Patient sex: F
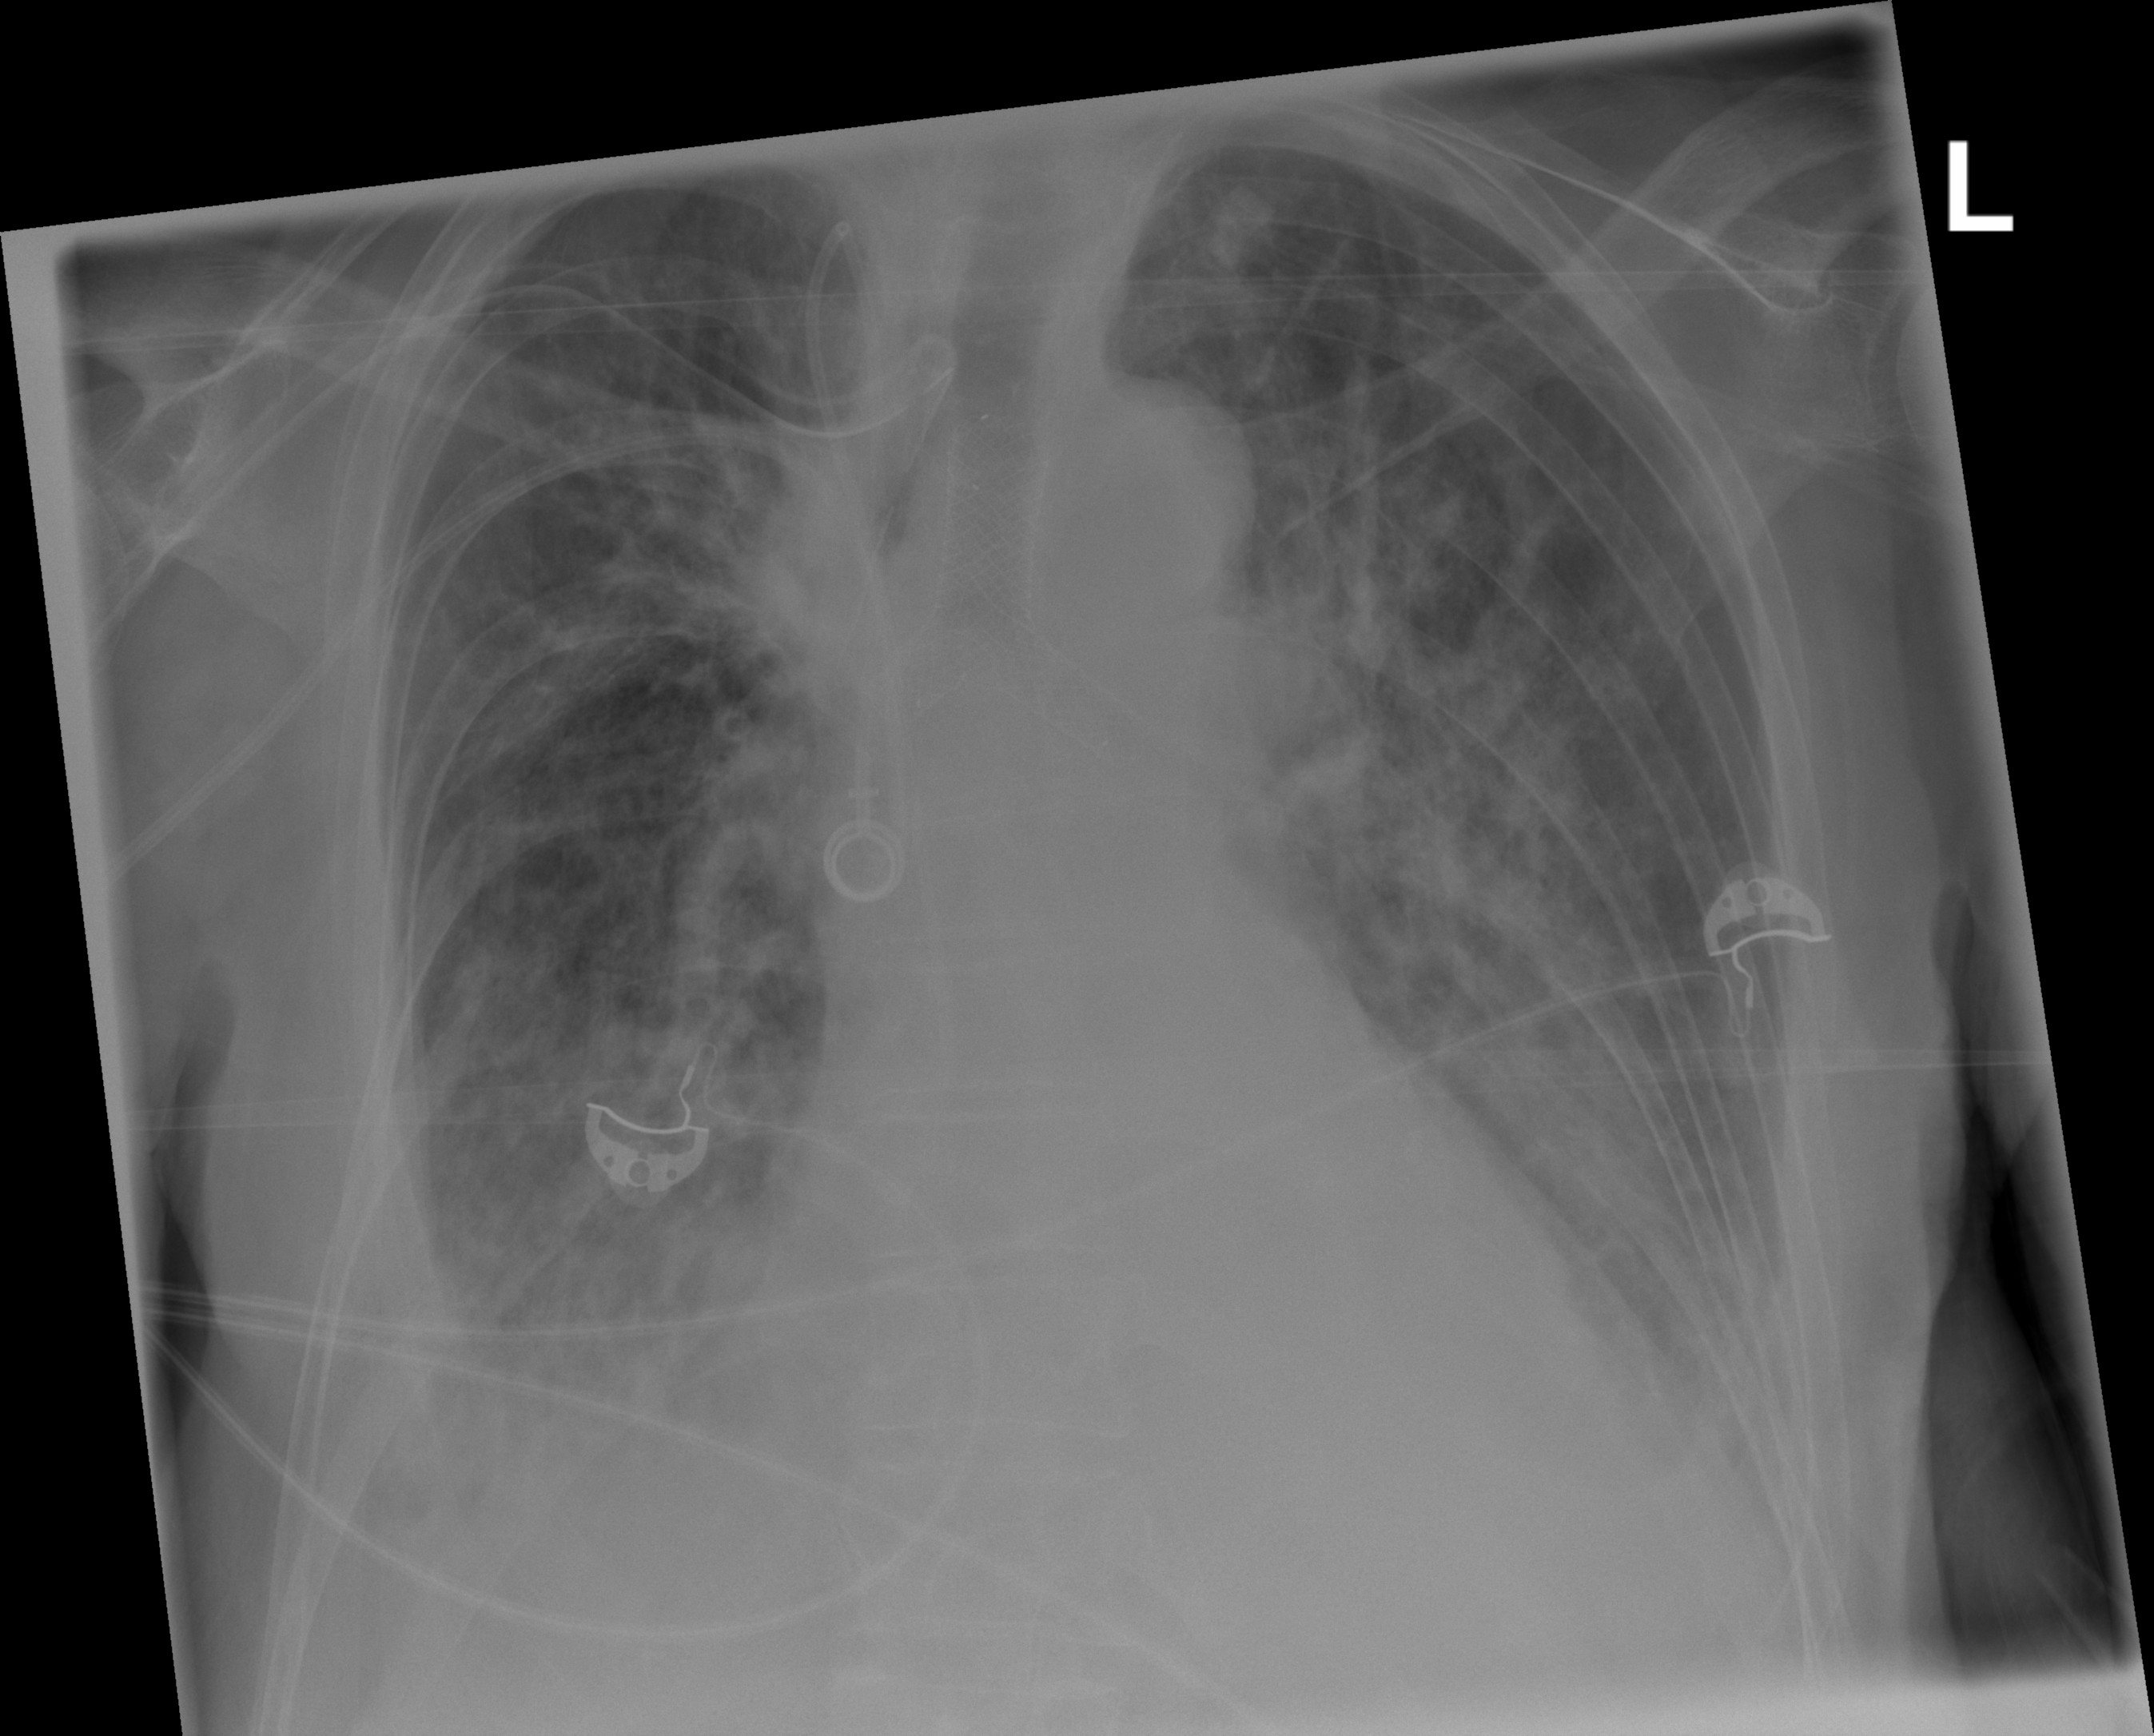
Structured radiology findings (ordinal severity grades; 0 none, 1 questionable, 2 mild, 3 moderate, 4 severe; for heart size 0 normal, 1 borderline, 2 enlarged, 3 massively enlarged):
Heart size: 1
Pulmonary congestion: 2
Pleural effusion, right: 3
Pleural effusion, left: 2
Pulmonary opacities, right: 2
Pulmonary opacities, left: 3
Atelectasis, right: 2
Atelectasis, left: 2